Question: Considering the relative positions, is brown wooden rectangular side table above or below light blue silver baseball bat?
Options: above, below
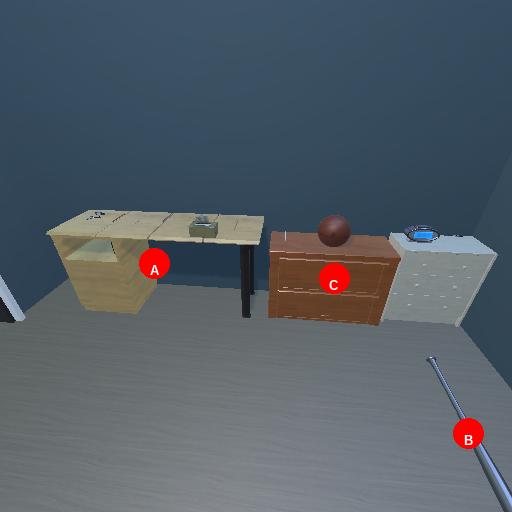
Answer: above